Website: crate-barrel
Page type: account-selection
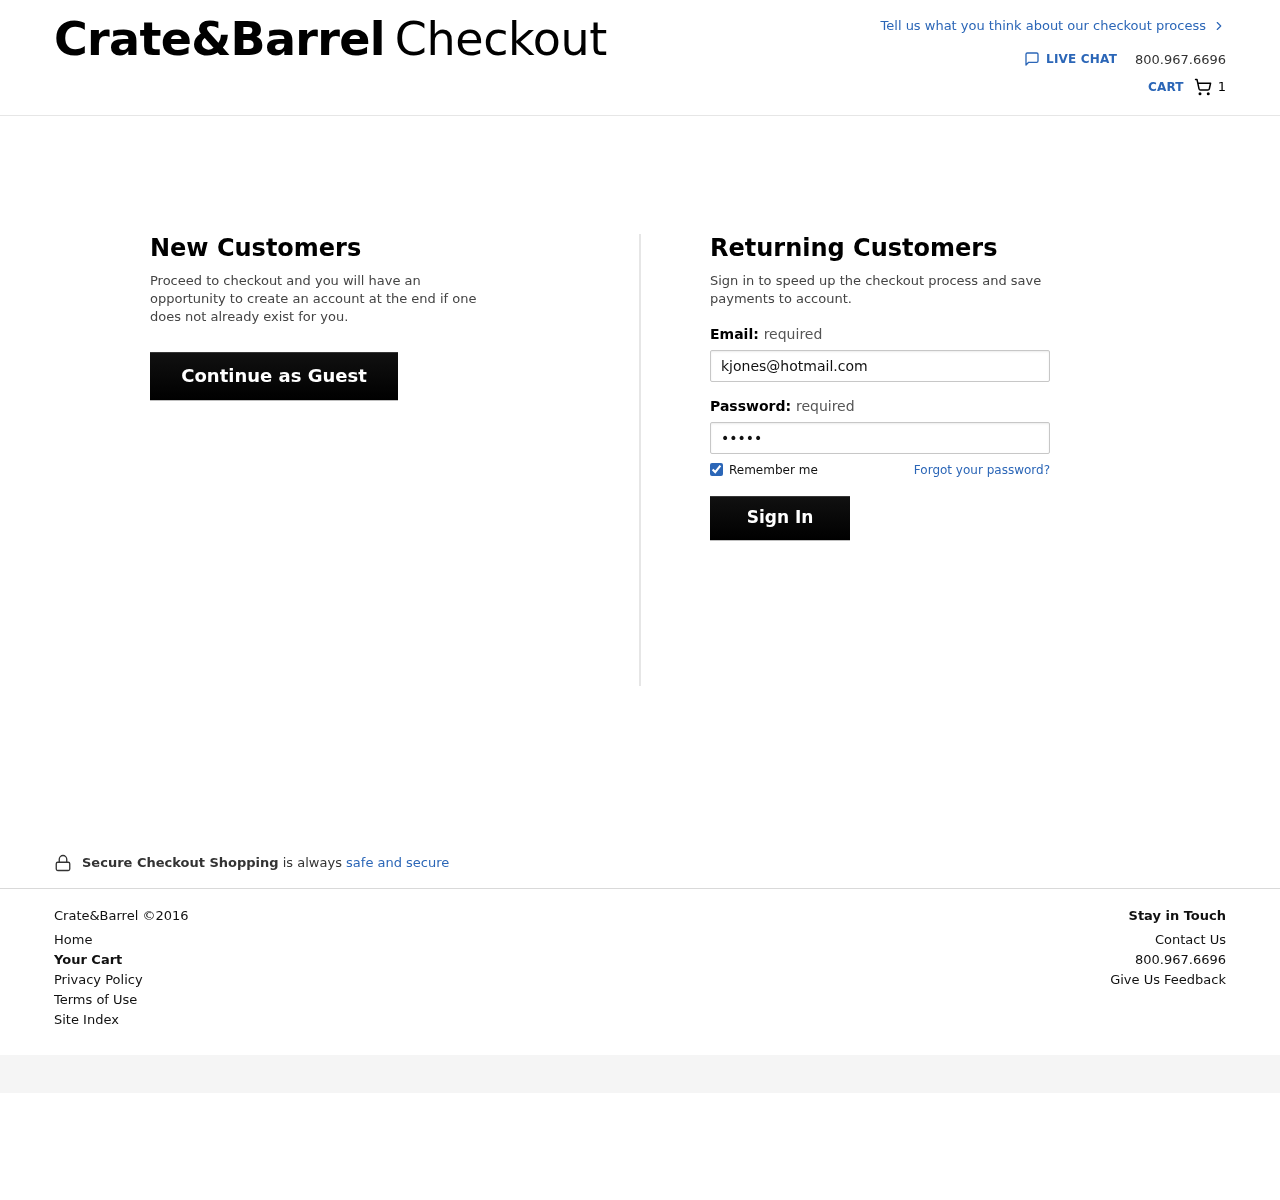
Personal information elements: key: PII_EMAIL
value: kjones@hotmail.com
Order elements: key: ORDER_NUM_ITEMS
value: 1